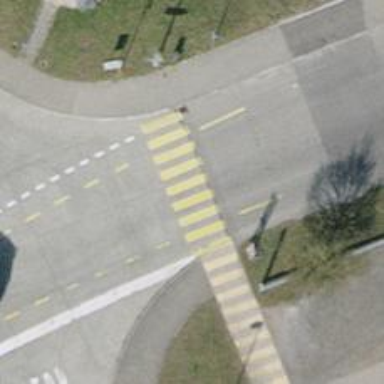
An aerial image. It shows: Unclassified road with asphalt surface. There is designated lane for cyclists.